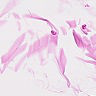
Metastatic tissue present: no